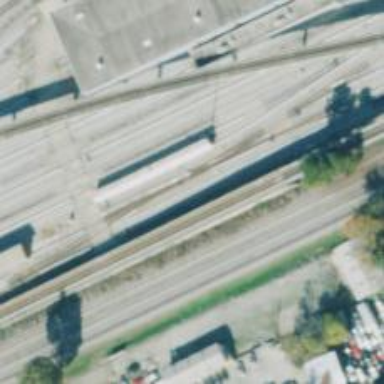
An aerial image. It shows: Electrified rail passing through service yard.